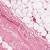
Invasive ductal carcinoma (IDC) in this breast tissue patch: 0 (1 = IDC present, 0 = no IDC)